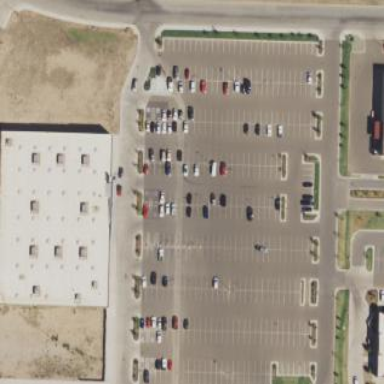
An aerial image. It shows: Retail area.